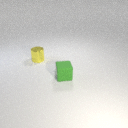
small green rubber cube to the right of small yellow metal cylinder